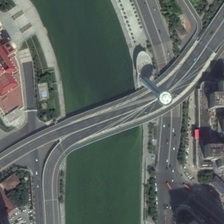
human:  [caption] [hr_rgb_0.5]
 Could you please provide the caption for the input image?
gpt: many buildings are in two sides of a river with a bridge on it .

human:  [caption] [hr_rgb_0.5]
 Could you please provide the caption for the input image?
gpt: many buildings are in two sides of a river with a bridge on it .

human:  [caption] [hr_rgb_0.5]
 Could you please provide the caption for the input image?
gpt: many buildings are in two sides of a river with a bridge on it .

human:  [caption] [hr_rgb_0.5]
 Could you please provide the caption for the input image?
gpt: many buildings are in two sides of a river with a bridge on it .

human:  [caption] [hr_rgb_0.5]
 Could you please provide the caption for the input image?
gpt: many buildings are in two sides of a river with a bridge on it .